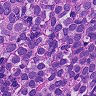
Metastatic tissue present: yes